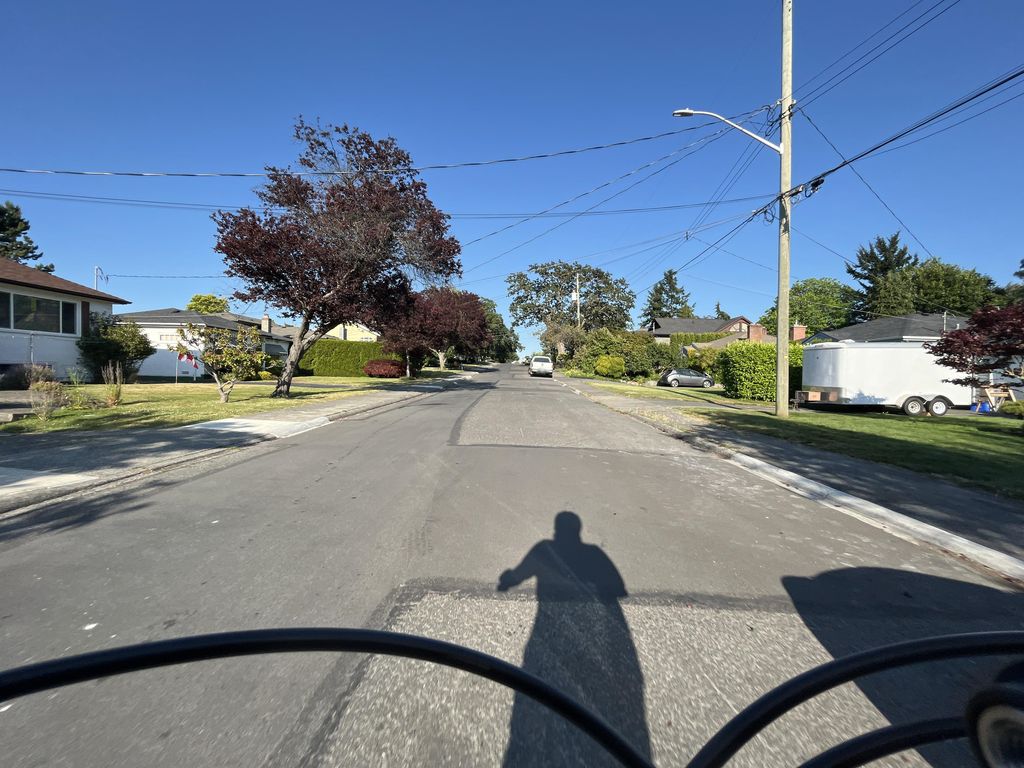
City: victoria